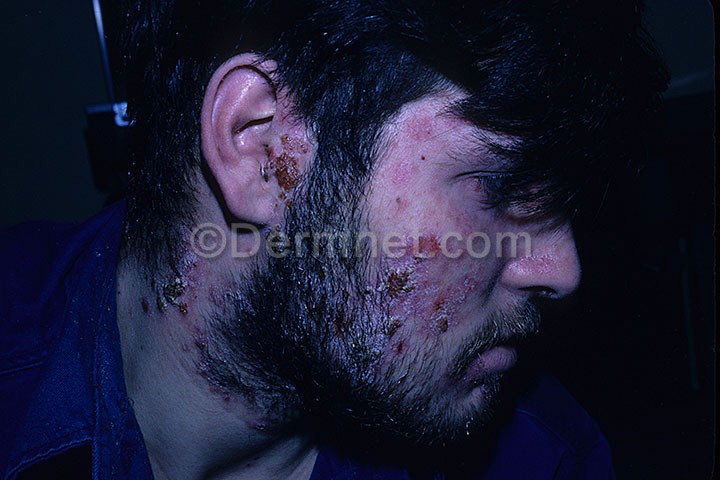
Disease: Cellulitis Impetigo and other Bacterial Infections